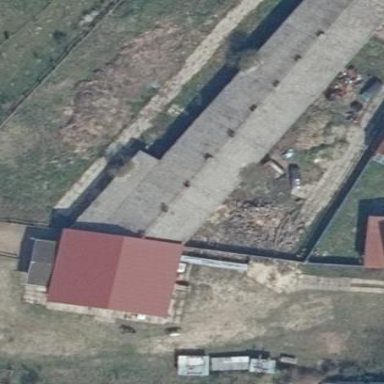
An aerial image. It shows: Farm auxiliary building.